Brain MRI, t2w sequence, axial 2D slice.
Patient: age 33, sex M, weight 90 kg, height 1.9 m
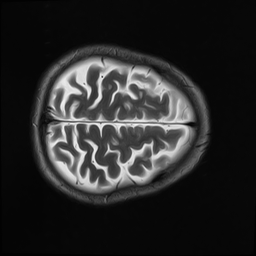